Question: The question <URL> has been closed.
I think the question should be: Can i build a mobile app with Twitter's Bootstrap which looks like a native app. Or more specific how to build a navbar with a tittle and buttons on the right and left.
Example:

The blue header (navbar) with title "Temp" and buttons "back" and "home" should be build with Twitter's Bootstrap.
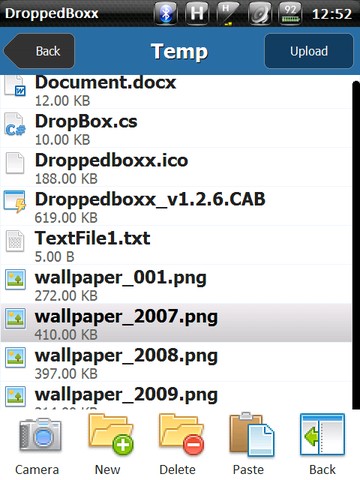
Answer: Interesting question. What @twilight-pony-inc is asking seems trivial but is not. Twitter's Bootstrap is build with a 'responsive' mind. The layout build with TB will adopt to the device which shows it. The example you give seems to build with a mobile frame work like jQuery Mobile. Mobile frameworks can be use to build mobile apps (only).
Nowadays mobile frameworks become more responisve and the coming version of Twitter's Bootstrap uses a mobile first approach. Twitter's Bootstrap 3 will have a mobile grid also. (see also <URL>
Consider if you need a mobile framework in stead of Twitter's Bootstrap first. Second consider to use Twitter's Bootstrap 3 cause it will make your mobile development easier.
Offcourse you can build such a layout with twitter boostrap too. Read about the grid first: <URL>. Start with row for your navbar and split it in columns:
'''
<div class="container navbar">
<div class="row">
<div class="span3 text-left"><button class="btn">back</button></div>
<div class="span6 text-center"><h3>Title (centered)</h3></div>
<div class="span3 text-right"><button class="btn">Home</button></div>
</div>
</div>
'''
Also consider the fluid grid here: <URL>
This will give you a navbar with two button. But on a small / mobile screen (below 768 px) your layout breaks. Below 768 px yor columns (divs with class spanX) will stack (and get a 100% width). You can use media queries to fix this:
'''
@media (max-width:767px)
{
.navbar div[class*="span"] { float: left;} /* float left */
.navbar div.span3 { width:25%; }
.navbar div.span6 { width:50%; }
body {padding:0;}
}
'''
This will create a row with three columns on small screens too. See: <URL> or the image below:

The CSS make the mobile layout fluid cause the colums width is set by percentage (100% in a row).
TB3 has a fluid layout by default. So with Twitter's Bootstrap 3 you can build your navbar with:'''
<div class="container navbar">
<div class="row">
<div class="col-span-3 col-small-span-3 text-left"><button class="btn">back</button></div>
<div class="col-span-6 col-small-span-6 text-center"><h3>Title (centered)</h3></div>
<div class="col-span-3 col-small-span-3 text-right"><button class="btn">Home</button></div>
</div>
</div>
'''
Twitter's Bootstrap 3 defines three grids: Tiny grid for Phones (<768px), Small grid for Tablets (>768px) and the Medium-Large grid for Destkops (>992px). The row class prefixes for these grid are ".col-", ".col-sm-" and ".col-lg-". The Medium-large grid will stack below 992 pixels screen width. So does the Small grid below 768 pixels and the tiny grid never stacks. Except for old phones which always will stack the elements (mobile first design).
For this reason you should use the ".col-" prefixes for your mobile app:
'''
<div class="container navbar">
<div class="row">
<div class="col-3 text-left"><button class="btn btn-default">back</button></div>
<div class="col-6 text-center"><h3>Title (centered)</h3></div>
<div class="col-3 text-right"><button class="btn btn-default">Home</button></div>
</div>
</div>
'''
See: <URL>